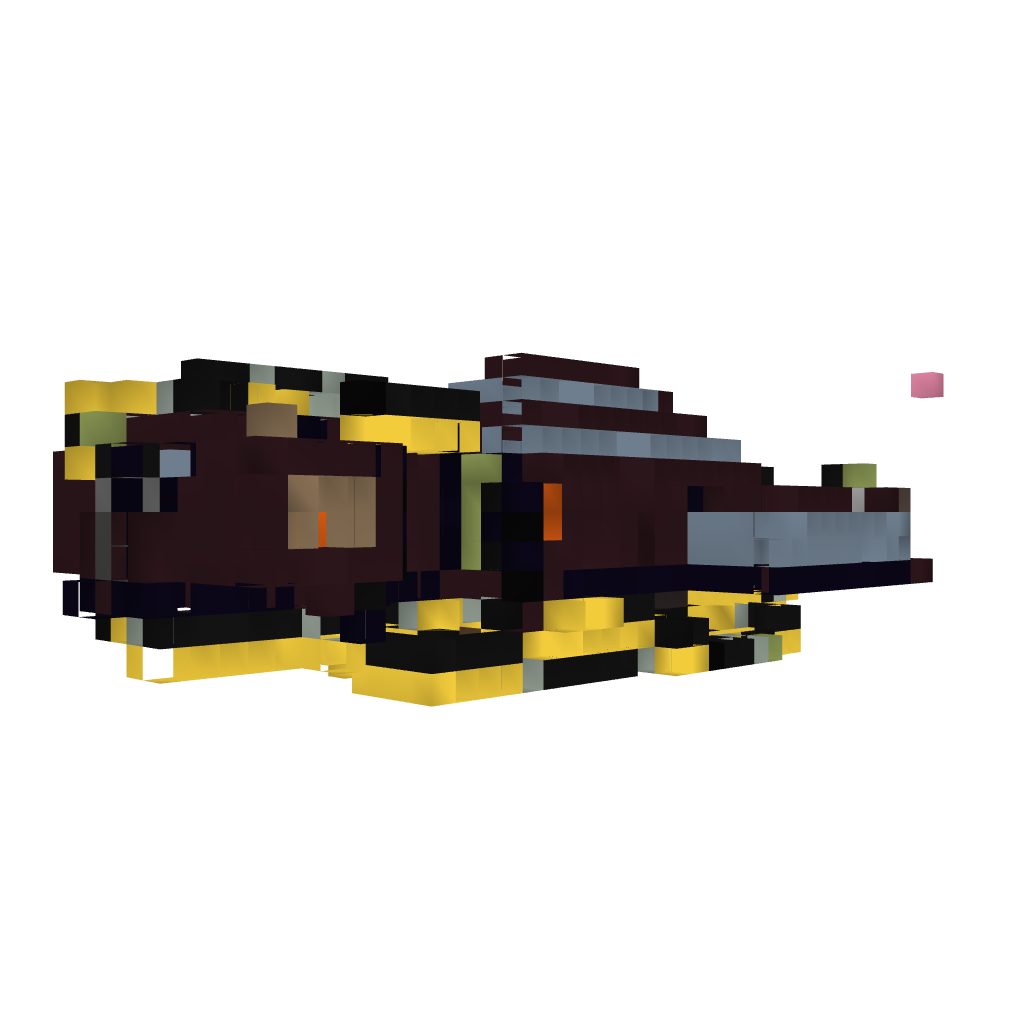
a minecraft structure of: NetherBoat Mecanism